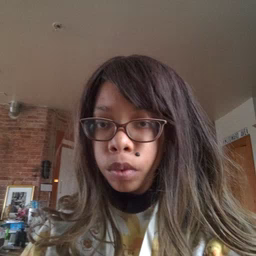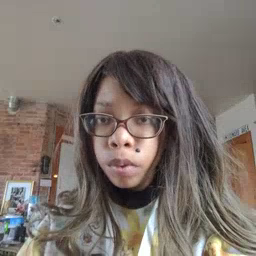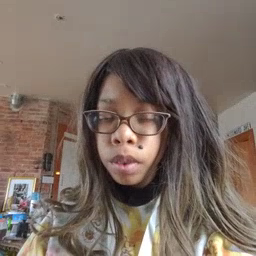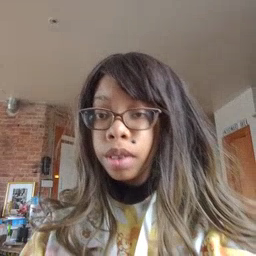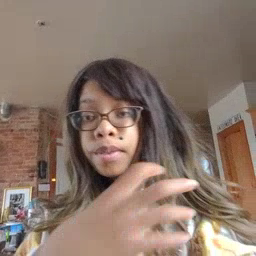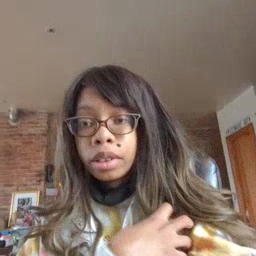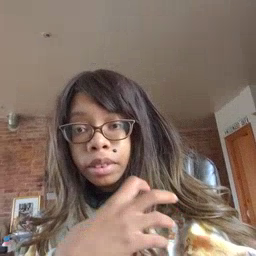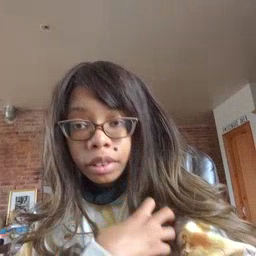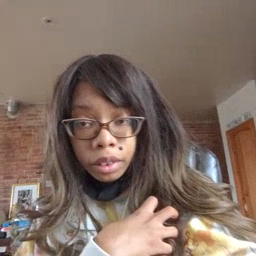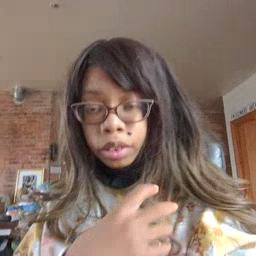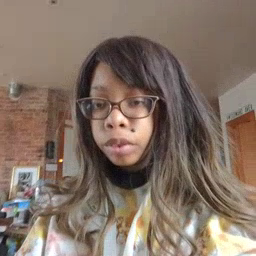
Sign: police